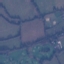
Label: Pasture